Interaction volume radius: 5 \u00c5
Interaction volume height: 15 \u00c5
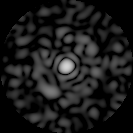
Disorder parameter: 0.8534